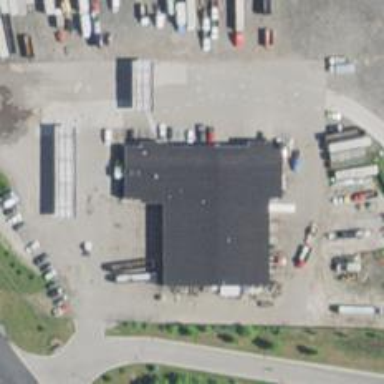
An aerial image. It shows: Convenience shop.